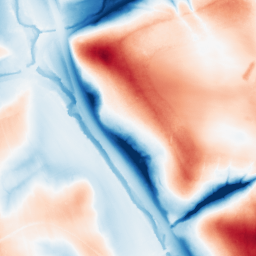
Category: trend_removal
Decomposition family: local_polynomial
Decomposition parameters: window_size: 101
degree: 2
Upsampling method: sinc_hamming
Upsampling parameters: scale: 4
kernel_size: 16
Upsampling scale: 4